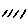
Label: line